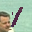
Label: 1